Interaction volume radius: 10 \u00c5
Interaction volume height: 10 \u00c5
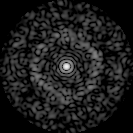
Disorder parameter: 0.8404